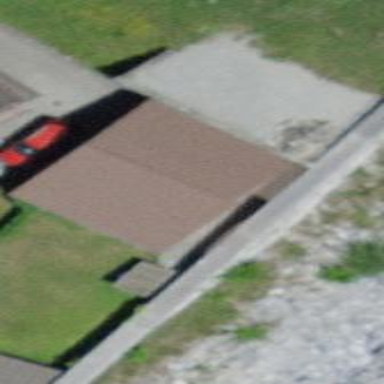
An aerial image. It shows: Rural barn.